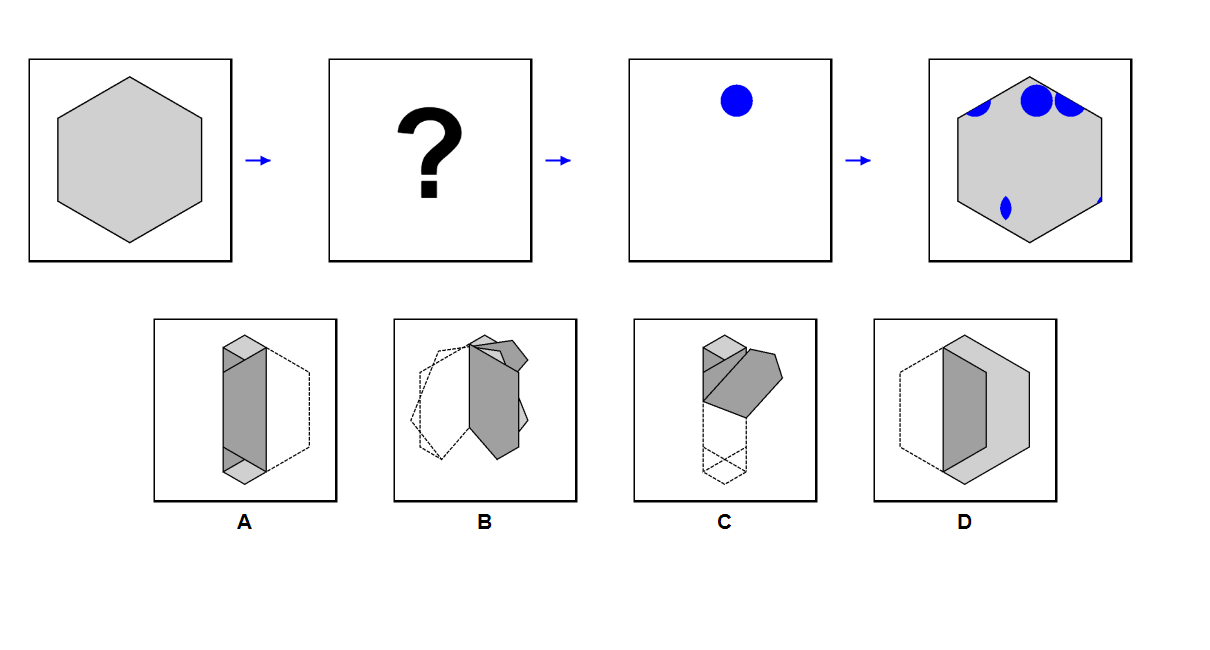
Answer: B